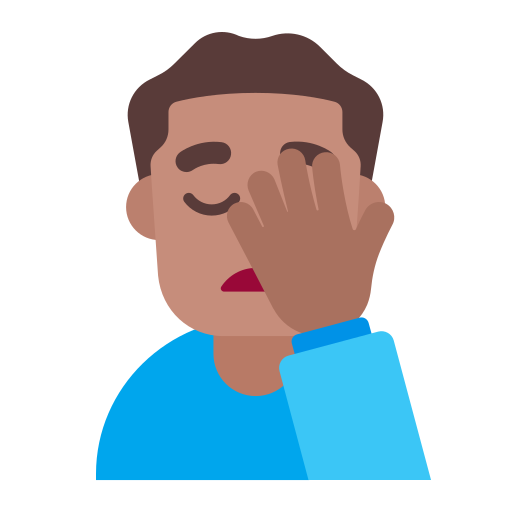
man facepalming flat